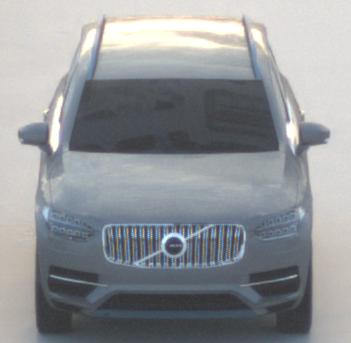
Make: Volvo
Model: XC90 B5
Detailed model: XC90 (L)
Model produced from: 2019/08
Model produced until: 2020/04
Doors: 5
Color: gray
Road condition: dry road
Daytime: sunrise or sunset
Contrast: low contrast